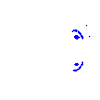
Particle: electron